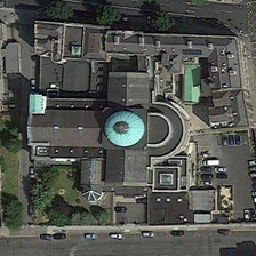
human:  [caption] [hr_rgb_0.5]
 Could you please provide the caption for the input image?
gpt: a cross shape church with a cyan roof is in a square .

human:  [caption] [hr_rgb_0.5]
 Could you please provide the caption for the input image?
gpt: A church with a green dome and a parking lot are semi closed by three roads.

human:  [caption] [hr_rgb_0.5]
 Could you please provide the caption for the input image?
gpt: this church looks like a cross with a blue roof on its heart .

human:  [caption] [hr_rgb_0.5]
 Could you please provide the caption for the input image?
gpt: A green round roof church and some car parking are closed in three ways.

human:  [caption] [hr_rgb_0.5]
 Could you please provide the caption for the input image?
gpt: three roads are around a church near some cars .